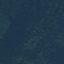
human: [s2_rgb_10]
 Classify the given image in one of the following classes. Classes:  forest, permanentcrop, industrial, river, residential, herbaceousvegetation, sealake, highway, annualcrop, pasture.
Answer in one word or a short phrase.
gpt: Forest